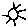
Label: sun